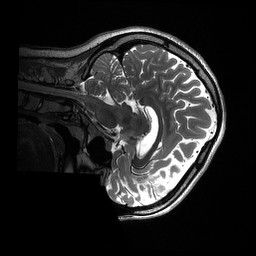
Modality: T2w
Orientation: sagittal
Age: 19
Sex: female